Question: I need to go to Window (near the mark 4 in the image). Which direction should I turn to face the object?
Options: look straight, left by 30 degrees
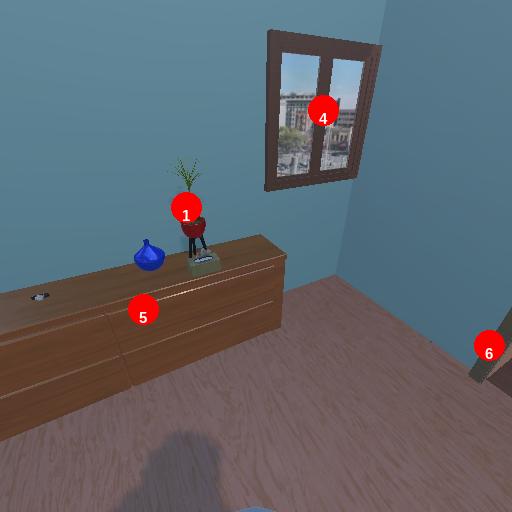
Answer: look straight